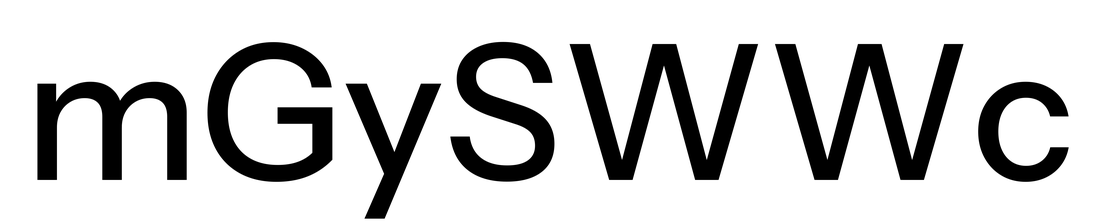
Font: InstrumentSans_Medium